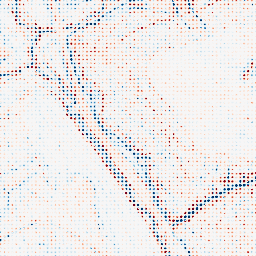
Category: edge_preserving
Decomposition family: bilateral
Decomposition parameters: d: 9
sigma_color: 50
sigma_space: 75
Upsampling method: sinc_blackman
Upsampling parameters: scale: 8
kernel_size: 4
Upsampling scale: 8